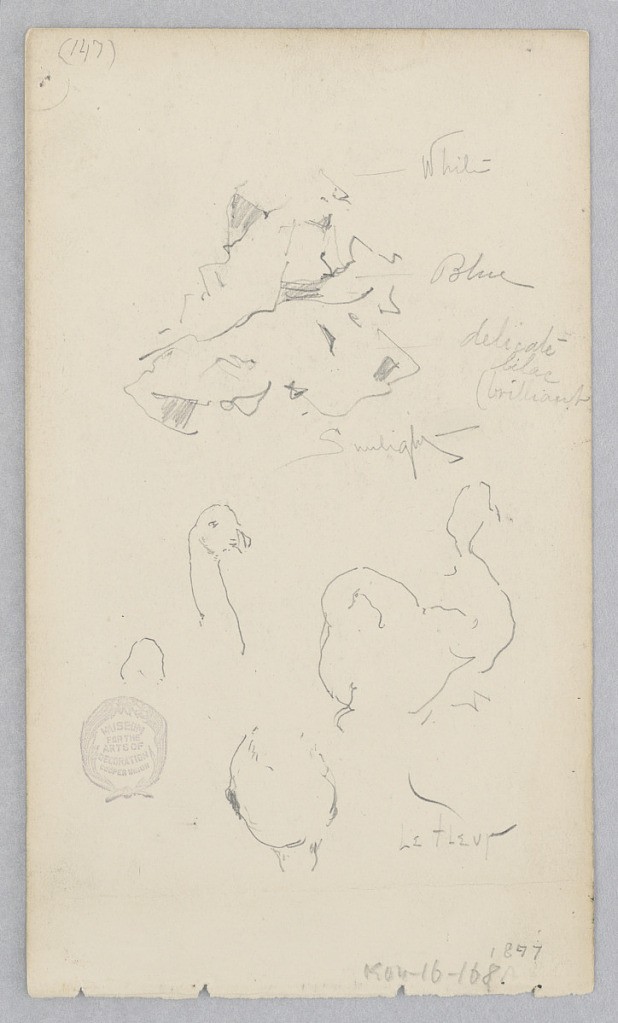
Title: Garden
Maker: Robert Frederick Blum, American, 1857–1903
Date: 1877
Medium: Graphite on wove paper
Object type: Drawing
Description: Recto: Sketches of a plant in bloom, a flower bud, and a duck; Verso: Sketch of an interior with couch.